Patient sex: M
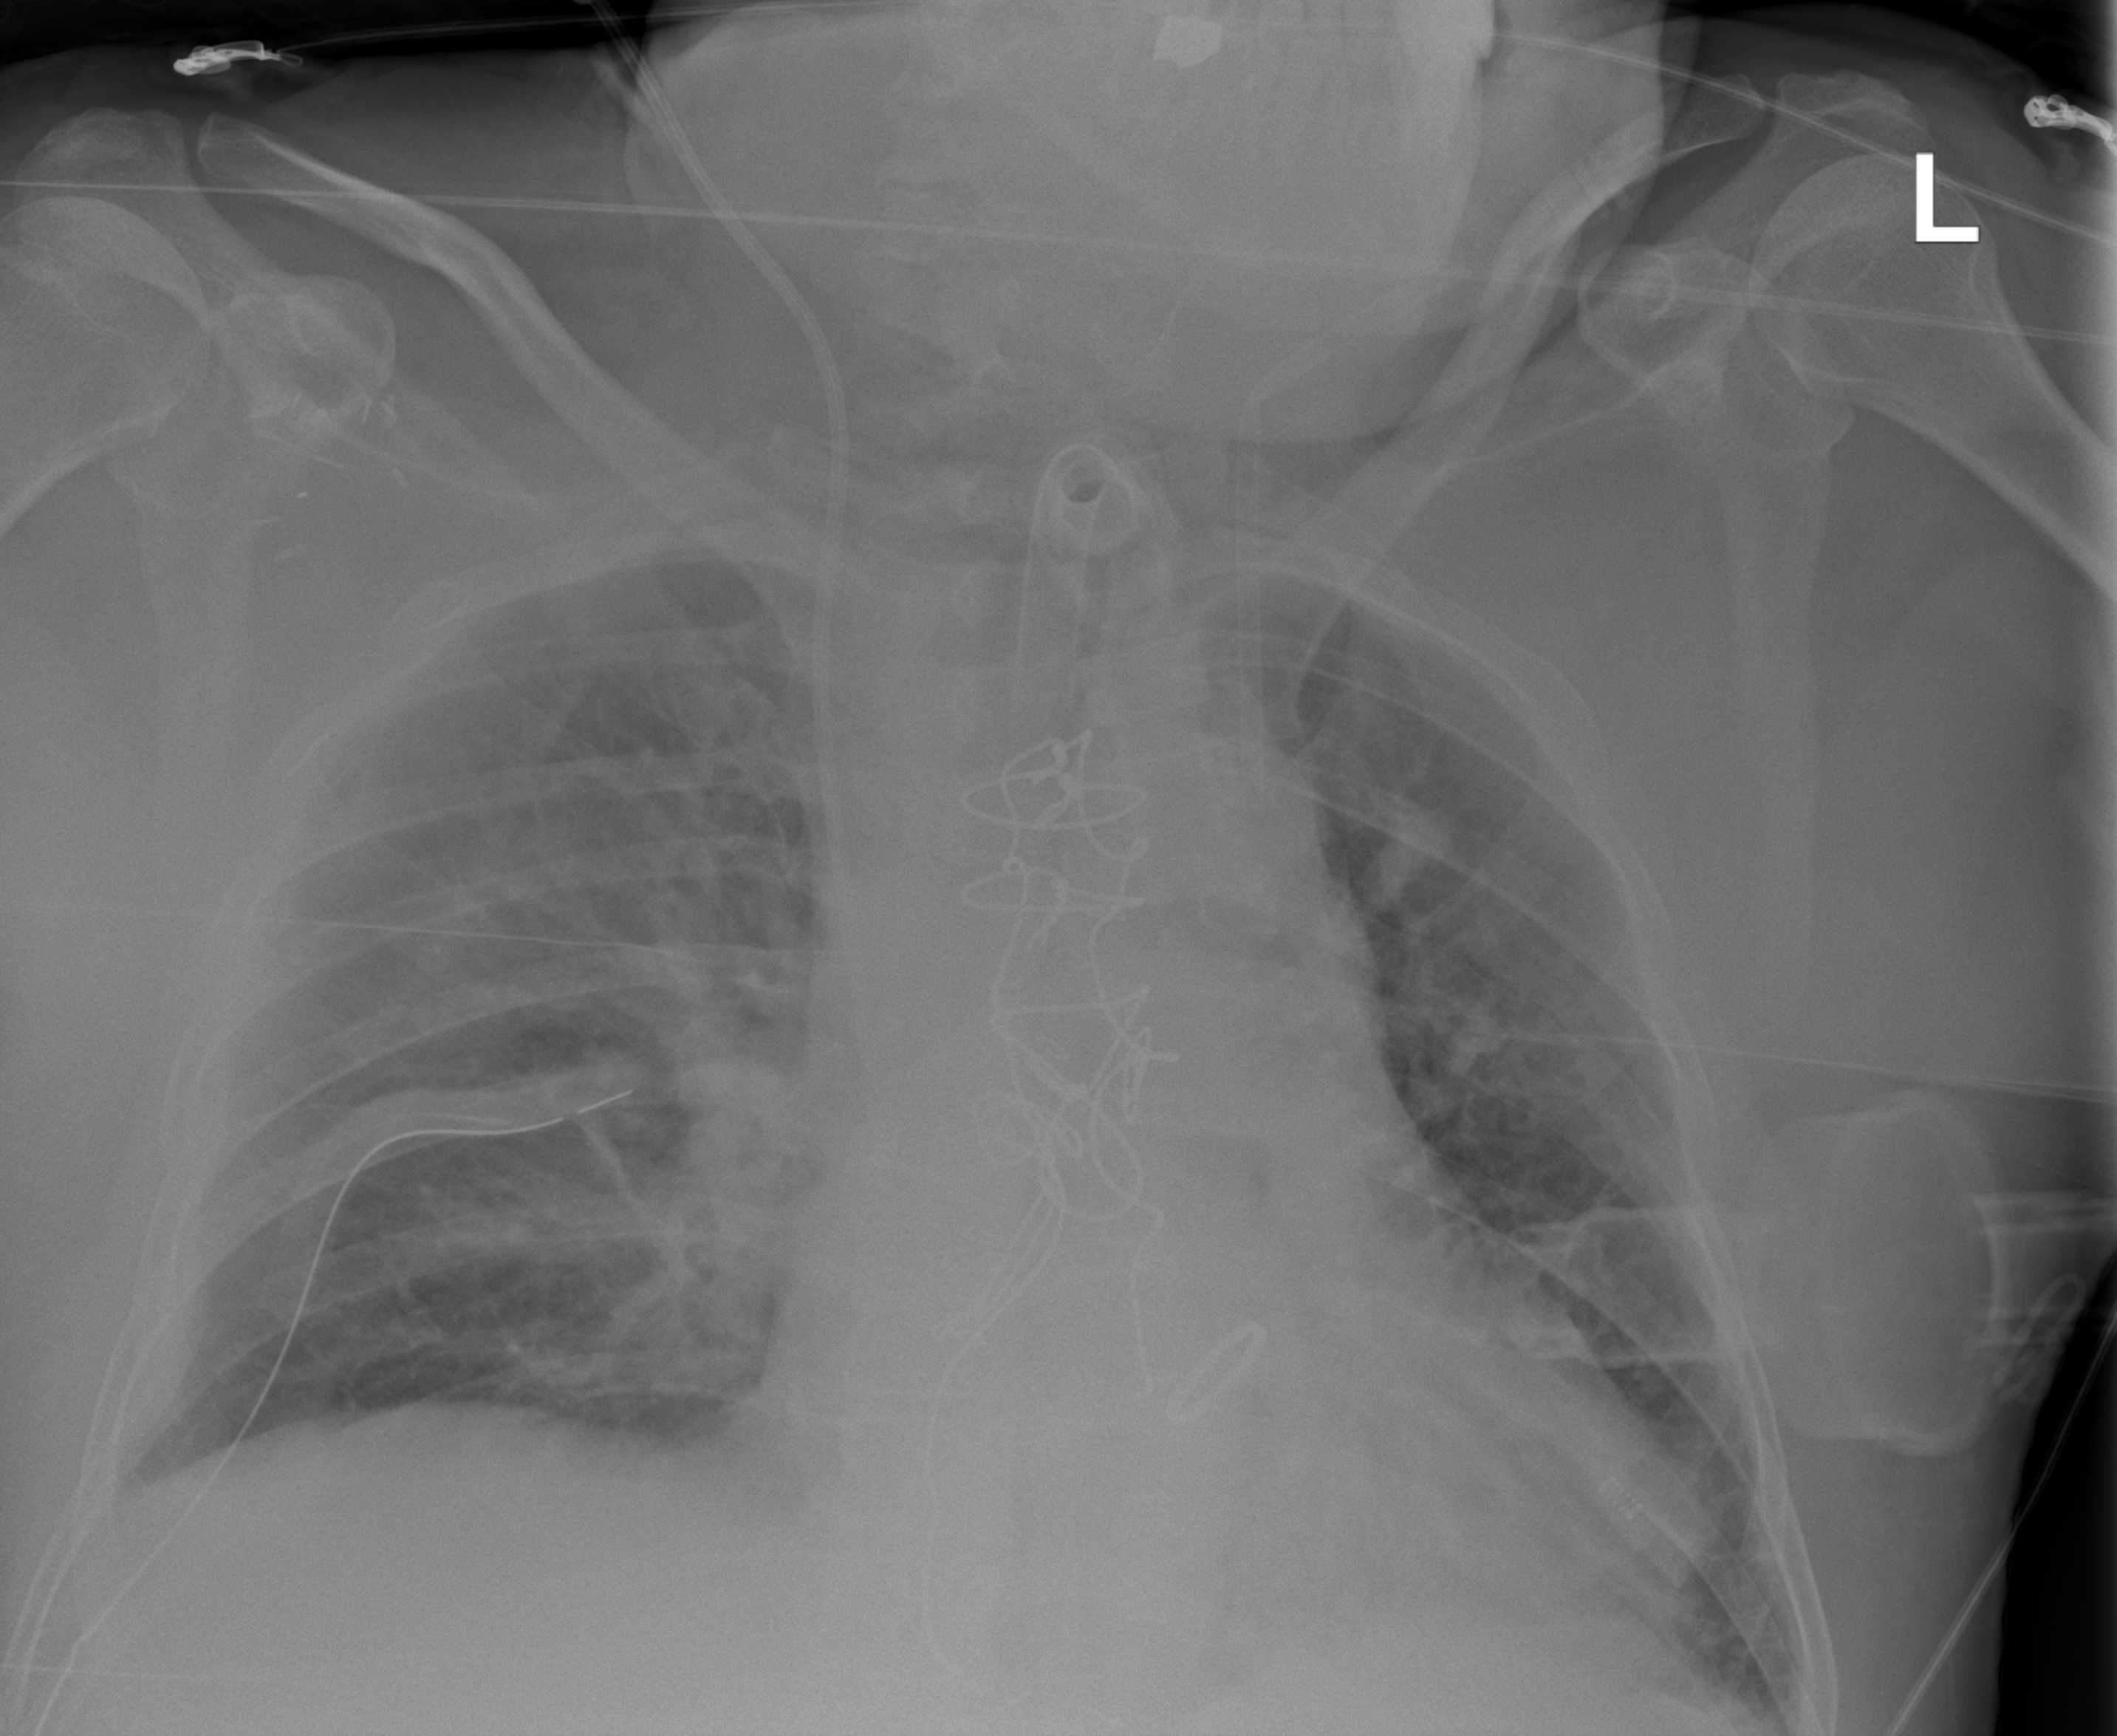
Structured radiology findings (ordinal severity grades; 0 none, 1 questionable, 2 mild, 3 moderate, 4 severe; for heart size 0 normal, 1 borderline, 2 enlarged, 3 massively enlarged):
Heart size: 1
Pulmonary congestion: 3
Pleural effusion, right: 0
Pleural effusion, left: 0
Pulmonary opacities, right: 0
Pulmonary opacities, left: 2
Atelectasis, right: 0
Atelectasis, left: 2